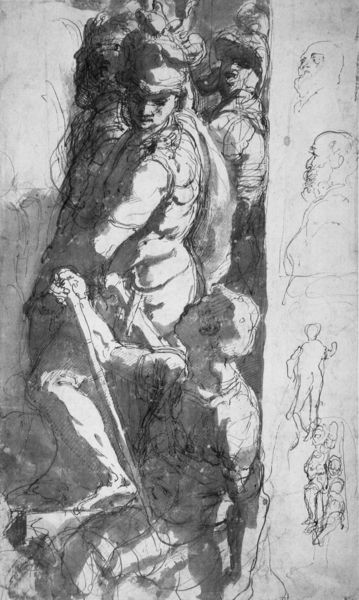
Titel: Soldatengruppe
Künstler: Taddeo Zuccari
Standort: London
Institution: British Museum
Schlagwörter: akt, feder, gott, held, kampf, kopf, kämpfer, körper, mann, rubens, schatten, umhang, weiß, aquarell, menschen, frau, grau, haar, hut, köpfe, licht, männer, ohr, profil, rücken, schwarz, skizze, zeichnung, blick, tuch, alt, bart, bärte, gesichter, jung, profile, bibel, blicke, gesicht, historie, mensch, vollbart, portrait, boden, figur, haare, schulter, pferd, reiter, stock, skulptur, beine, federbusch, gesäß, hintern, papier, liegen, umrisse, stab, studie, grafik, graphik, schattierung, weis, figuren, industrie, angst, krieg, könig, soldaten, detail, muskeln, ernst, büste, seitenansicht, wade, barfuss, eng, laviert, nische, schild, tusche, panzer, alter, religion, kohle, torso, schwarzweiß, schwert, konturen, soldat, waffe, bleistift, degen, helm, herrscher, entwurf, mythologie, rüstung, gestalten, studien, römer, helme, harnisch, jüngling, kavallerie, antik, kniend, krieger, antikisierend, opfer, kopfstudie, skizzen, drehung, grautöne, emotionen, turban, mars, liegt, lavierung, infanterie, römisch, michelangelo, tuschezeichnung, strichzeichnung, zeichnug, staffelung, baart, liegender, skulptue, aufschauen, helmzier, schwet, brustharnisch, herabblickend, am boden, po, in aktion, männer mit bart, harnish, haar helm